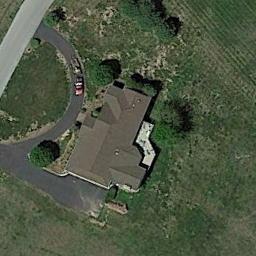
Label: sparse_residential